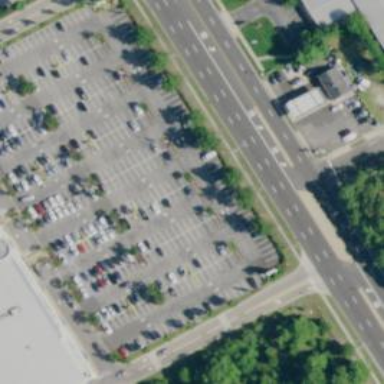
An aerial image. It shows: Trolley bay.